Field crop: tomato
Growth stage: 2
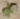
Species: solanum